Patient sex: F
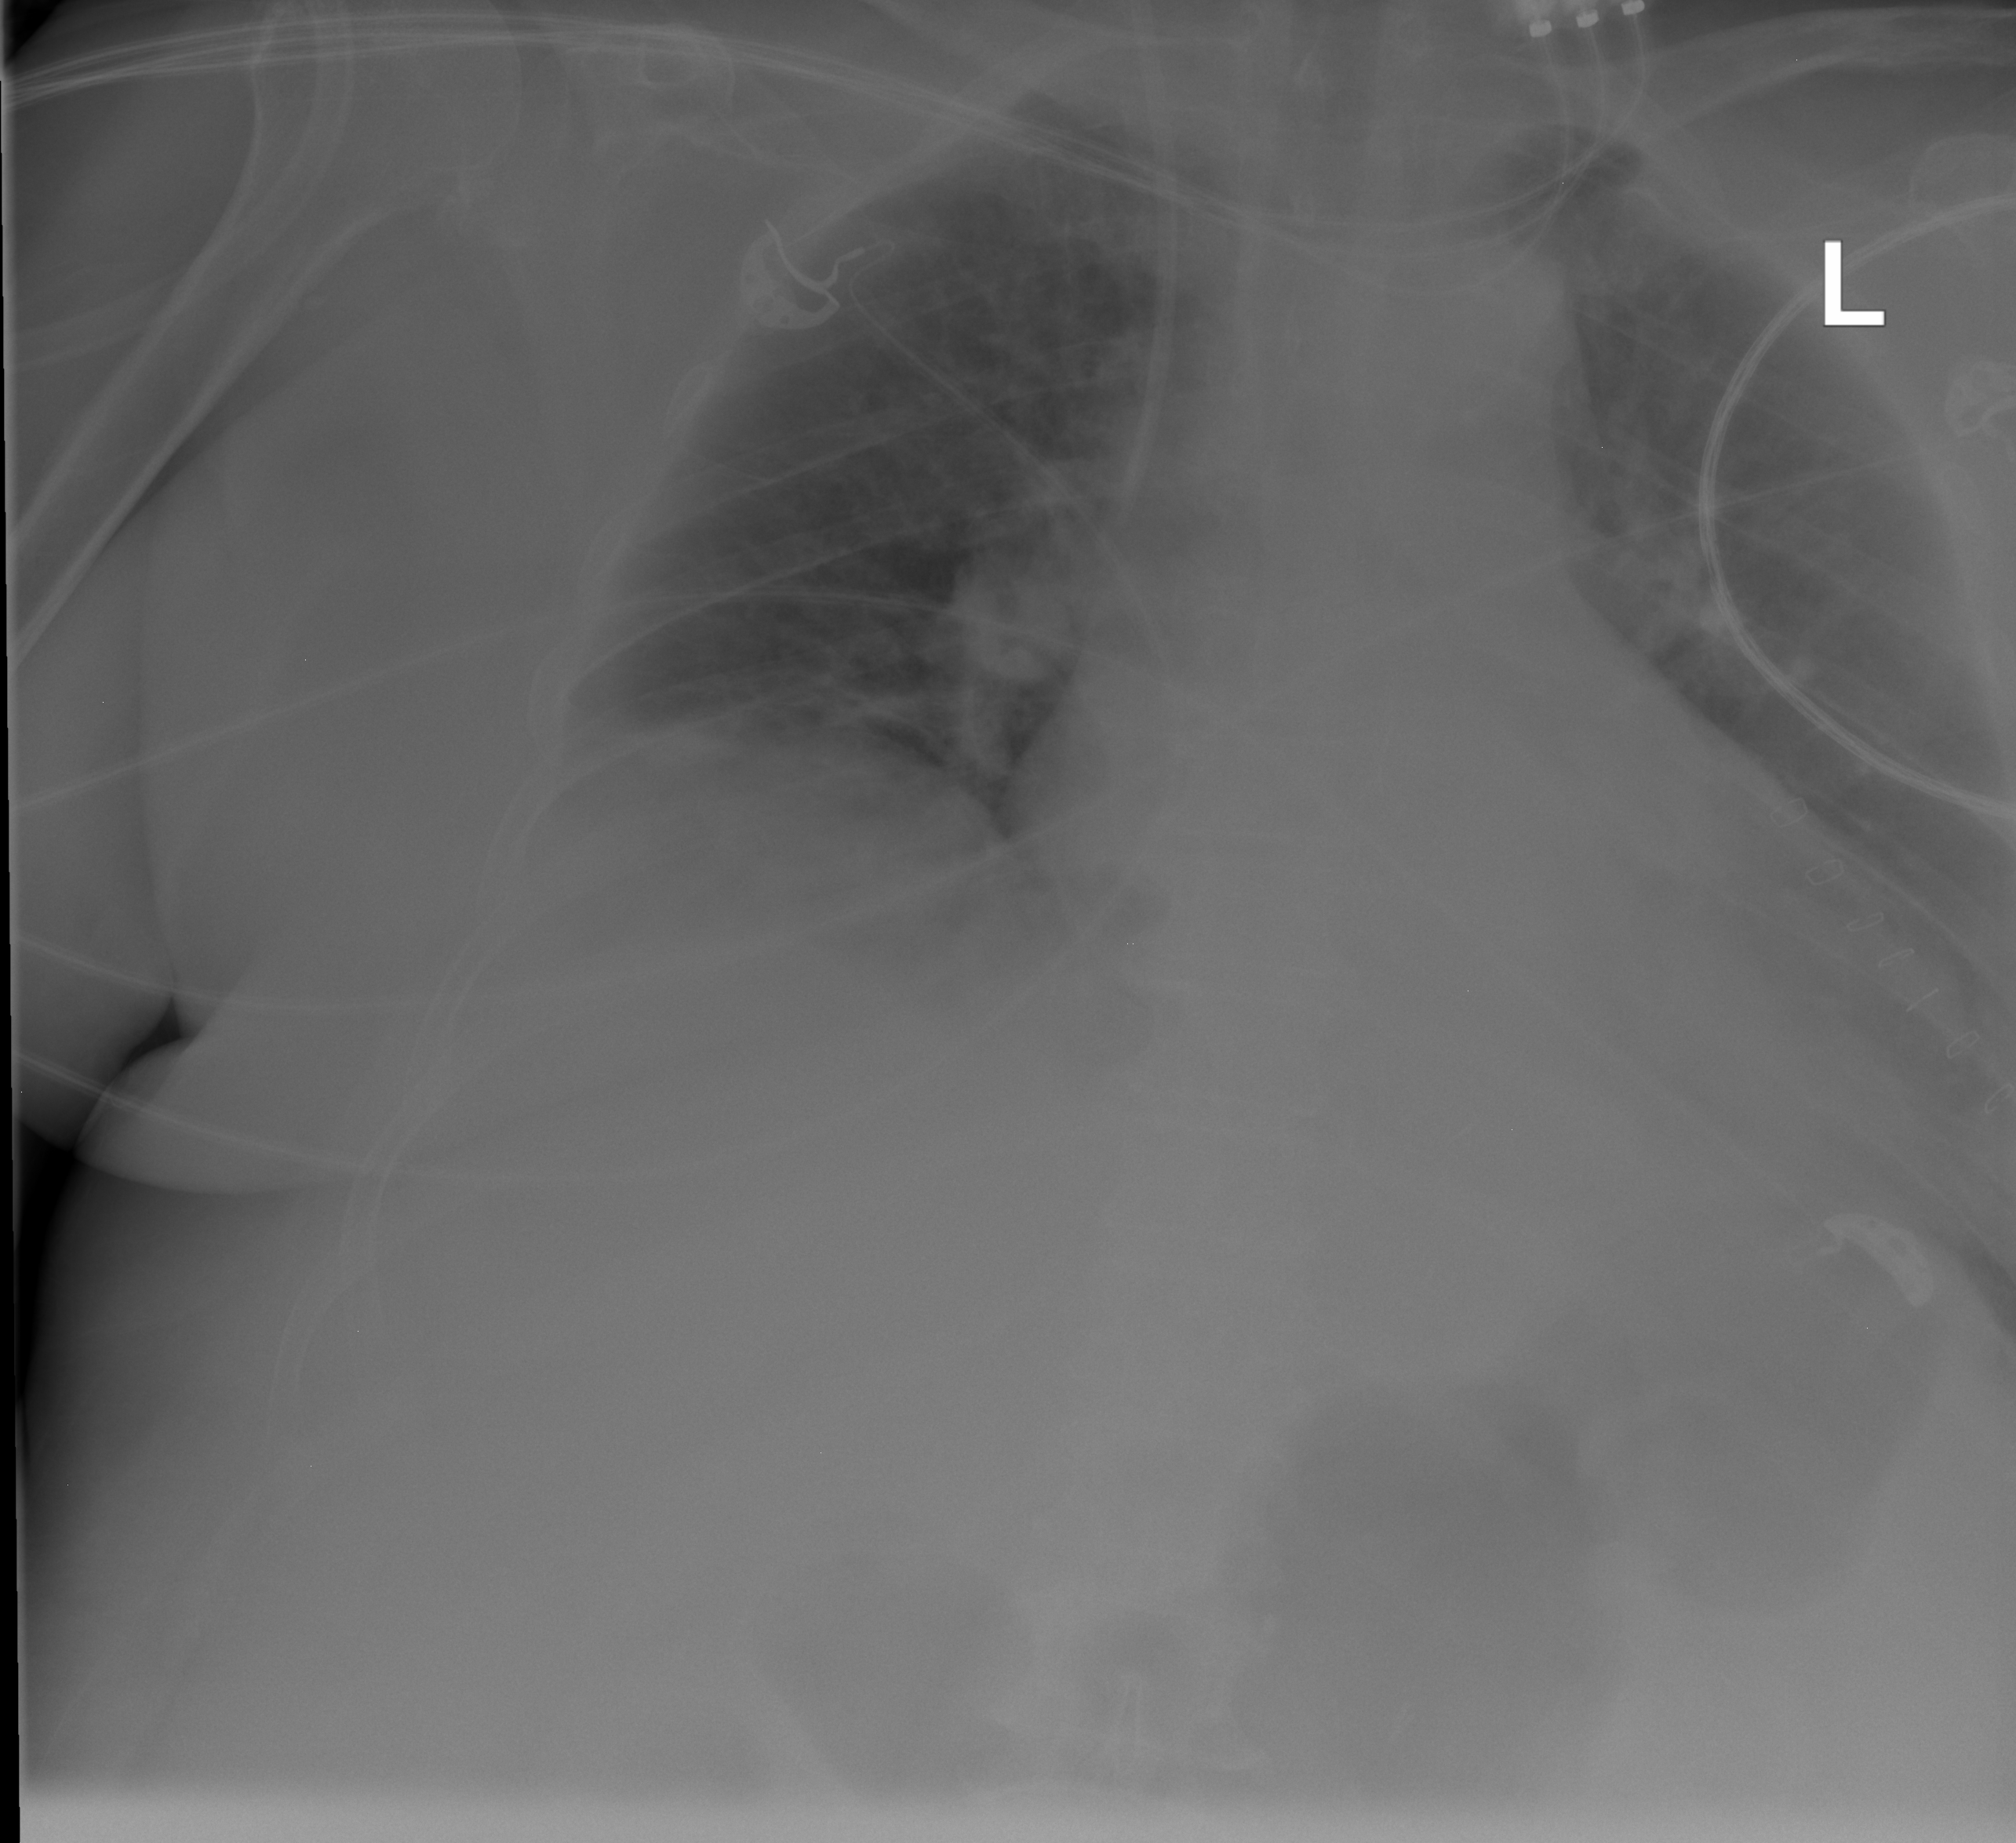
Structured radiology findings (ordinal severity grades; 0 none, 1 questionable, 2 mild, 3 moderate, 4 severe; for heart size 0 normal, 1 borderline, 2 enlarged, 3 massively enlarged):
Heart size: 0
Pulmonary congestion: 2
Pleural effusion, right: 0
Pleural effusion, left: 0
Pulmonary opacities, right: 0
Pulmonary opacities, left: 0
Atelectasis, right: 2
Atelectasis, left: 0